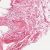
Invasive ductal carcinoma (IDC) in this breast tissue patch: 0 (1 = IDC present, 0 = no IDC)